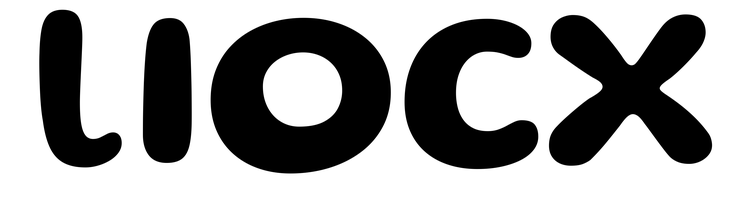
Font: Gluten_SemiBold